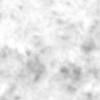
Label: no_change